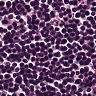
Metastatic tissue present: no